Field crop: tomato
Growth stage: 1
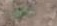
Species: solanum